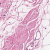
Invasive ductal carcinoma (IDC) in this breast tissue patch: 0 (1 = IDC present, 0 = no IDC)